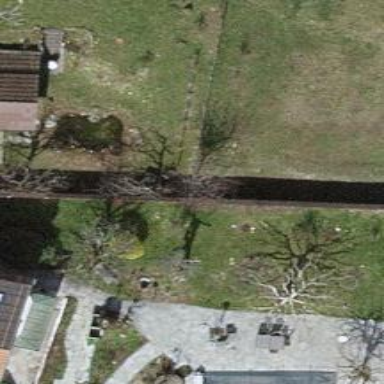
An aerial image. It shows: Garden with deciduous broadleaved trees.